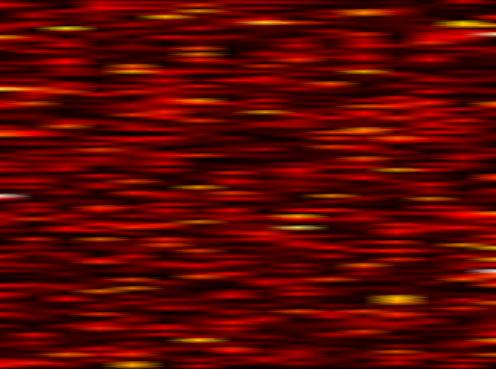
Label: WOLA